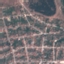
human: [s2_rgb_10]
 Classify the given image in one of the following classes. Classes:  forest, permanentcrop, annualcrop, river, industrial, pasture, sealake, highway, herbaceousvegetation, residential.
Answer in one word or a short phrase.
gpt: Residential